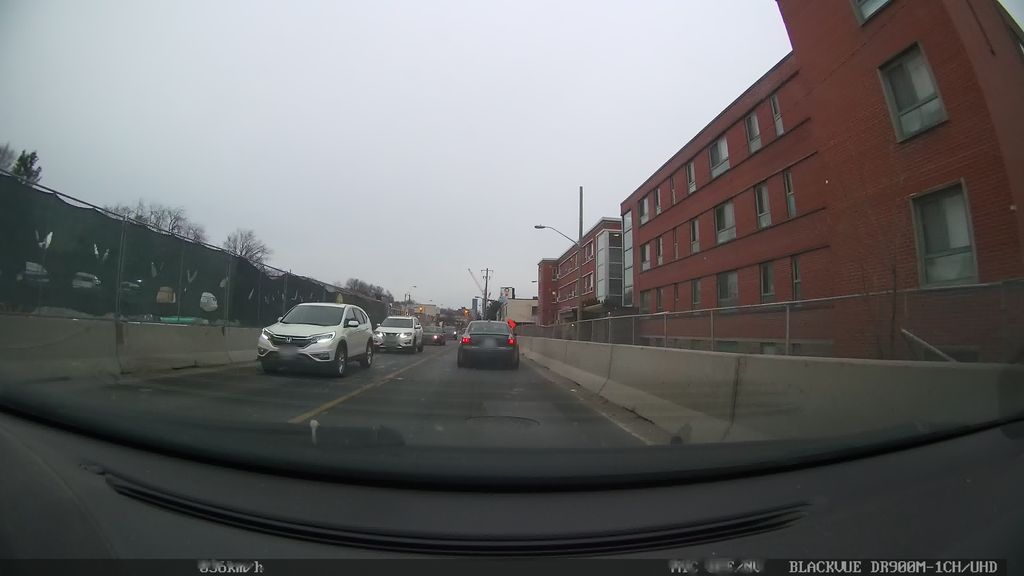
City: toronto